【题型】解答题　【知识点】解析几何　【难度】medium
已知椭圆 $C: \frac{x^2}{a^2} + \frac{y^2}{b^2} = 1\ (a > b > 0)$ 的长轴为 $MN$，椭圆的离心率 $e = \frac{\sqrt{3}}{2}$，左右焦点分别记作 $F_1$、$F_2$，且 $|MF_1| \cdot |NF_1| = 1$，过 $F_1$、$F_2$ 分别作直线 $l_1$、$l_2$ 交椭圆于 $AB$、$CD$（$B,C$ 在 $x$ 轴上方），且 $l_1 \parallel l_2$；}

(1) 求此椭圆方程。

(2) 当直线 $l_1$ 的斜率 $k_1$ 与直线 $BC$ 的斜率 $k_2$ 都存在时，求证：$k_1 \cdot k_2$ 为定值。

(3) 求四边形 $AF_1F_2D$ 面积的最大值。
【解答】
\noindent \textbf{【答案】}
(1) $\boldsymbol{\dfrac{x^2}{4} + y^2 = 1}$；
(2) 证明见解析；
(3) $\boldsymbol{2}$。

\noindent \textbf{【分析】}
(1) 利用 $|MF_1|\cdot|NF_1|=1$ 与 $e=\dfrac{\sqrt{3}}{2}$ 建立关于 $a,b,c$ 的方程，求解即可。
(2) 设 $A(x_1,y_1)$，$B(x_2,y_2)$，代入椭圆方程后作差，结合斜率公式即可得到结论。
(3) 利用四边形 $ABCD$ 为平行四边形，将四边形 $AF_1F_2D$ 的面积转化为 $\triangle OAB$ 面积的 $2$ 倍，然后设直线 $l_1$ 的方程为 $x=my-\sqrt{3}$，联立椭圆方程，设而不求，把 $\triangle OAB$ 的面积表示成关于 $m$ 的函数，换元后利用基本不等式求出函数最值。

\noindent \textbf{【详解】}
(1) 设 $c^2 = a^2 - b^2$，$c>0$，
\[
|MF_1|\cdot|NF_1|=(a-c)(a+c)=1 \implies a^2 - c^2 = b^2 = 1
\]
又因为 $\dfrac{c}{a} = \dfrac{\sqrt{3}}{2}$，所以 $a^2=4$，$c^2=3$，$b^2=1$。
即椭圆方程为 $\boldsymbol{\dfrac{x^2}{4} + y^2 = 1}$。

---

(2) 设 $A(x_1,y_1)$，$B(x_2,y_2)$，根据对称性，有 $C(-x_1,-y_1)$。
因为 $A(x_1,y_1)$，$B(x_2,y_2)$ 都在椭圆 $C$ 上，
所以 $\dfrac{x_1^2}{4} + y_1^2 = 1$，$\dfrac{x_2^2}{4} + y_2^2 = 1$，
两式相减得：
\[
\dfrac{x_1^2 - x_2^2}{4} + y_1^2 - y_2^2 = 0
\]
所以
\[
k_1k_2 = \dfrac{y_1 - y_2}{x_1 - x_2} \cdot \dfrac{y_2 + y_1}{x_2 + x_1} = \dfrac{y_1^2 - y_2^2}{x_1^2 - x_2^2} = -\dfrac{1}{4}
\]
为定值。

---

(3) 由题意得，直线 $l_1$ 的倾斜角不为 $0$，由对称性得四边形 $ABCD$ 为平行四边形，
\[
S_{AF_1F_2D} = 2(S_{AF_1F_2D}) = 4(S_{\triangle OAB})
\]
$F_1(-\sqrt{3},0)$，设直线 $l_1$ 的方程为 $x = my - \sqrt{3}$，代入 $\dfrac{x^2}{4} + y^2 = 1$，
得 $(m^2 + 4)y^2 - 2\sqrt{3}my - 1 = 0$。显然 $\Delta > 0$，
\[
y_1 + y_2 = \dfrac{2\sqrt{3}m}{m^2 + 4},\quad y_1y_2 = \dfrac{-1}{m^2 + 4}
\]
所以
\[
S_{\triangle OAB} = \dfrac{1}{2} \cdot \sqrt{3} \cdot |y_1 - y_2| = \dfrac{\sqrt{3}}{2} \sqrt{\left(\dfrac{2\sqrt{3}m}{m^2 + 4}\right)^2 - 4 \cdot \dfrac{-1}{m^2 + 4}} = 2\sqrt{3} \cdot \sqrt{\dfrac{m^2 + 1}{(m^2 + 4)^2}}
\]
设 $m^2 + 1 = t$，所以 $m^2 = t - 1$，$t \in (1,+\infty)$。
\[
\dfrac{m^2 + 1}{(m^2 + 4)^2} = \dfrac{t}{t^2 + 6t + 9} = \dfrac{1}{t + \dfrac{9}{t} + 6} \le \dfrac{1}{12}
\]
当且仅当 $t = \dfrac{9}{t}$ 即 $m = \pm\sqrt{2}$ 时等号成立，
所以 $(S_{\triangle OAB})_{\max} = 2\sqrt{3} \cdot \sqrt{\dfrac{1}{12}} = 1$。
所以平行四边形面积的最大值为 $S_{AF_1F_2D} = 2(S_{\triangle OAB}) = \boldsymbol{2}$。

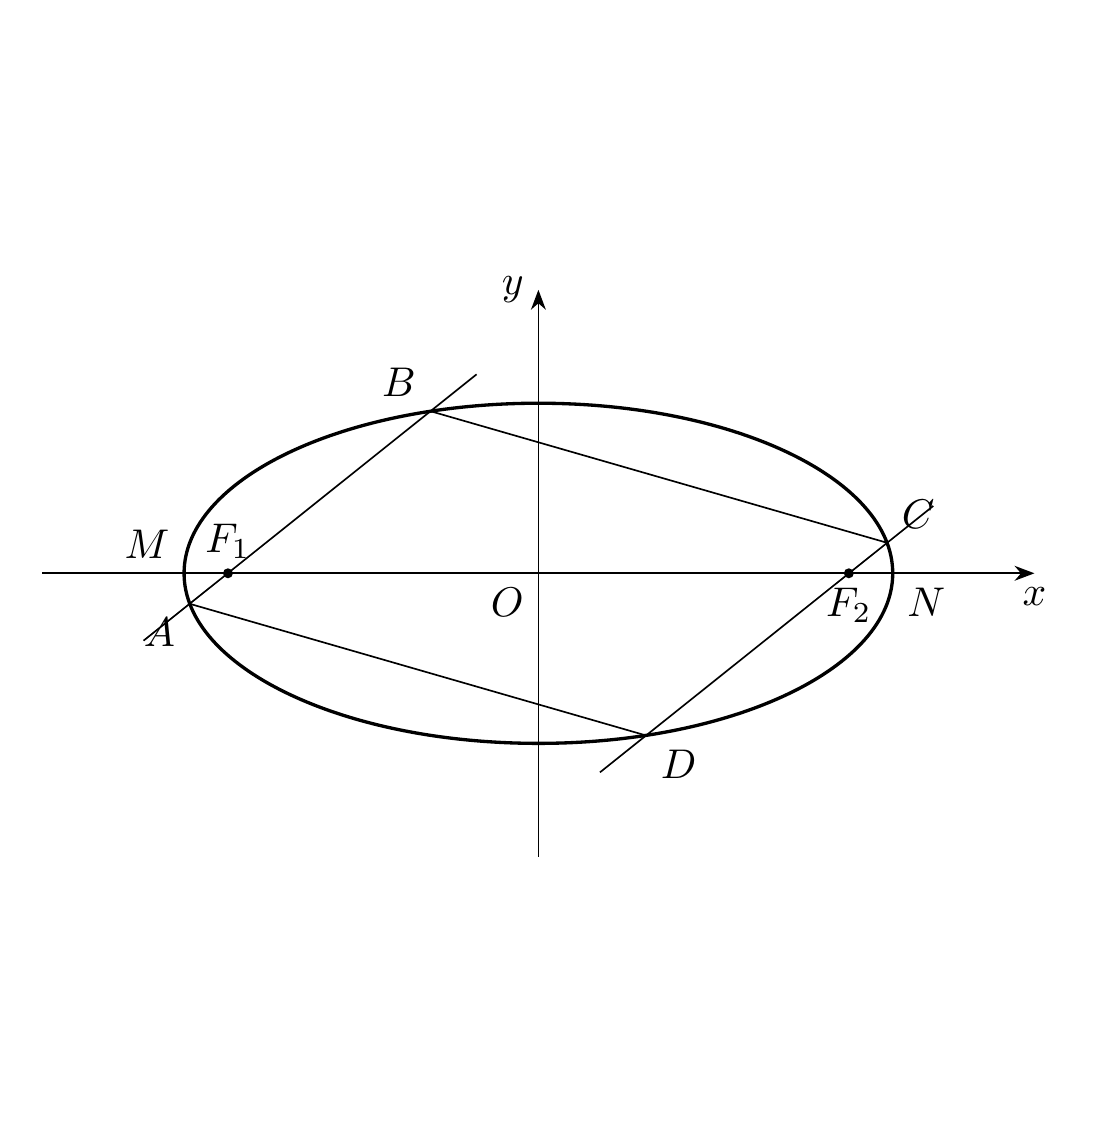